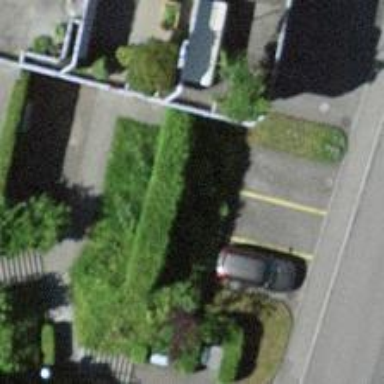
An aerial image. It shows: Hedge barrier.